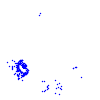
Particle: pion